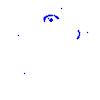
Particle: proton